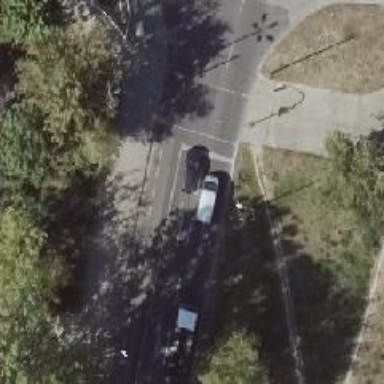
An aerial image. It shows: Road with traffic signals.